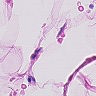
Metastatic tissue present: no